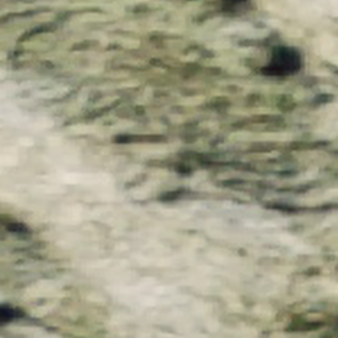
Label: other